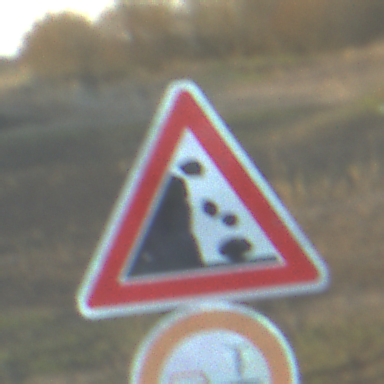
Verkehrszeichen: SteinschlagLinks
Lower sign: VerbotUeberholenEinspurigeFahrzeuge
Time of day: SunriseSunset
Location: Outdoor (Nature)
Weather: PartlyCloudy
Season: NotSpecified
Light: Natural